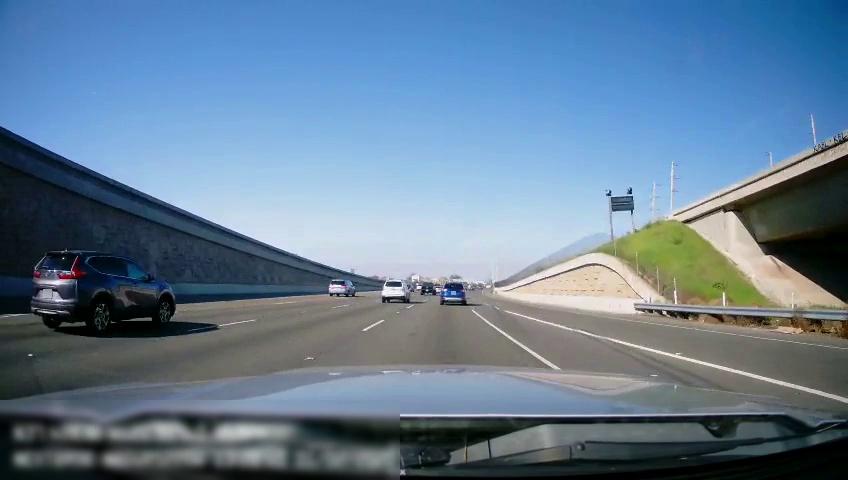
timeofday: Day
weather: Sunny
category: Drivable Space
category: Vehicles | SUV
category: Vehicles | SUV
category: Vehicles | Van
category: Vehicles | SUV
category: Vehicles | SUV
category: Lanes | Current Lane
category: Lanes | Alternate Lane
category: Lanes | Alternate Lane
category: Lanes | Current Lane
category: Lanes | Alternate Lane
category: Lanes | Alternate Lane